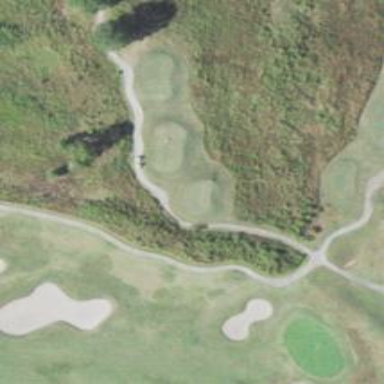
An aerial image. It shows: Path for golf carts.